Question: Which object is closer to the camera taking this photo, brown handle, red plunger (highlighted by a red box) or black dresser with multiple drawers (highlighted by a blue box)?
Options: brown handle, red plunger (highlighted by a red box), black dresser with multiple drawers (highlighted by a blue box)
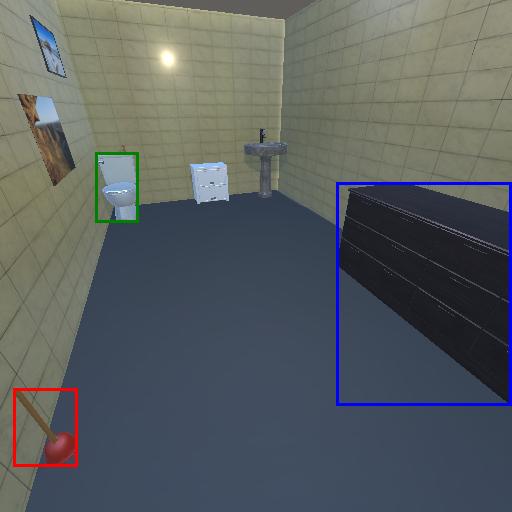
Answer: brown handle, red plunger (highlighted by a red box)